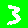
Digit: 3